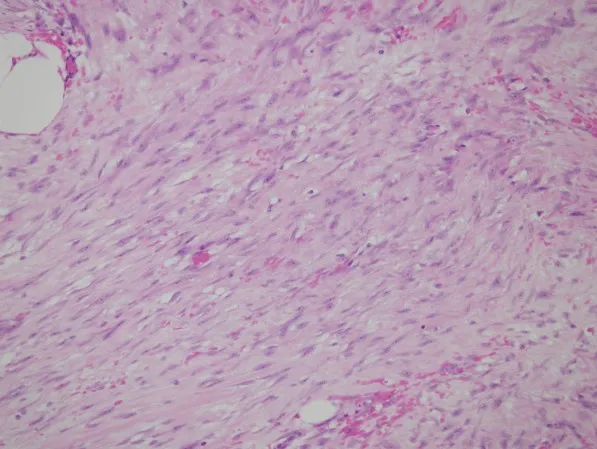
Hematoxylin & eosin stained section of infrapyrolic mesenteric mass. Spindle shaped fibrocytic/fibroblastic like cells amongst intervening collagen.
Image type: pathology (h&e)